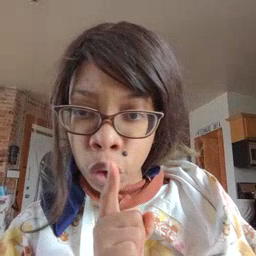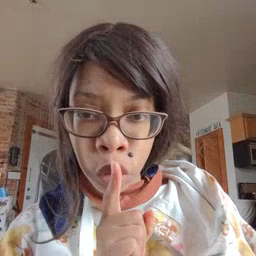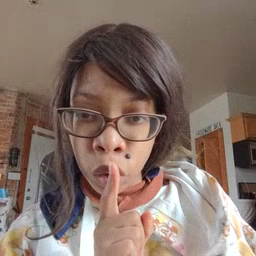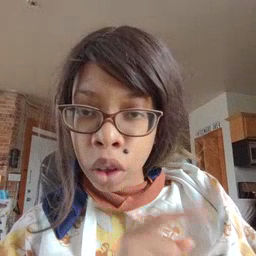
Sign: shhh